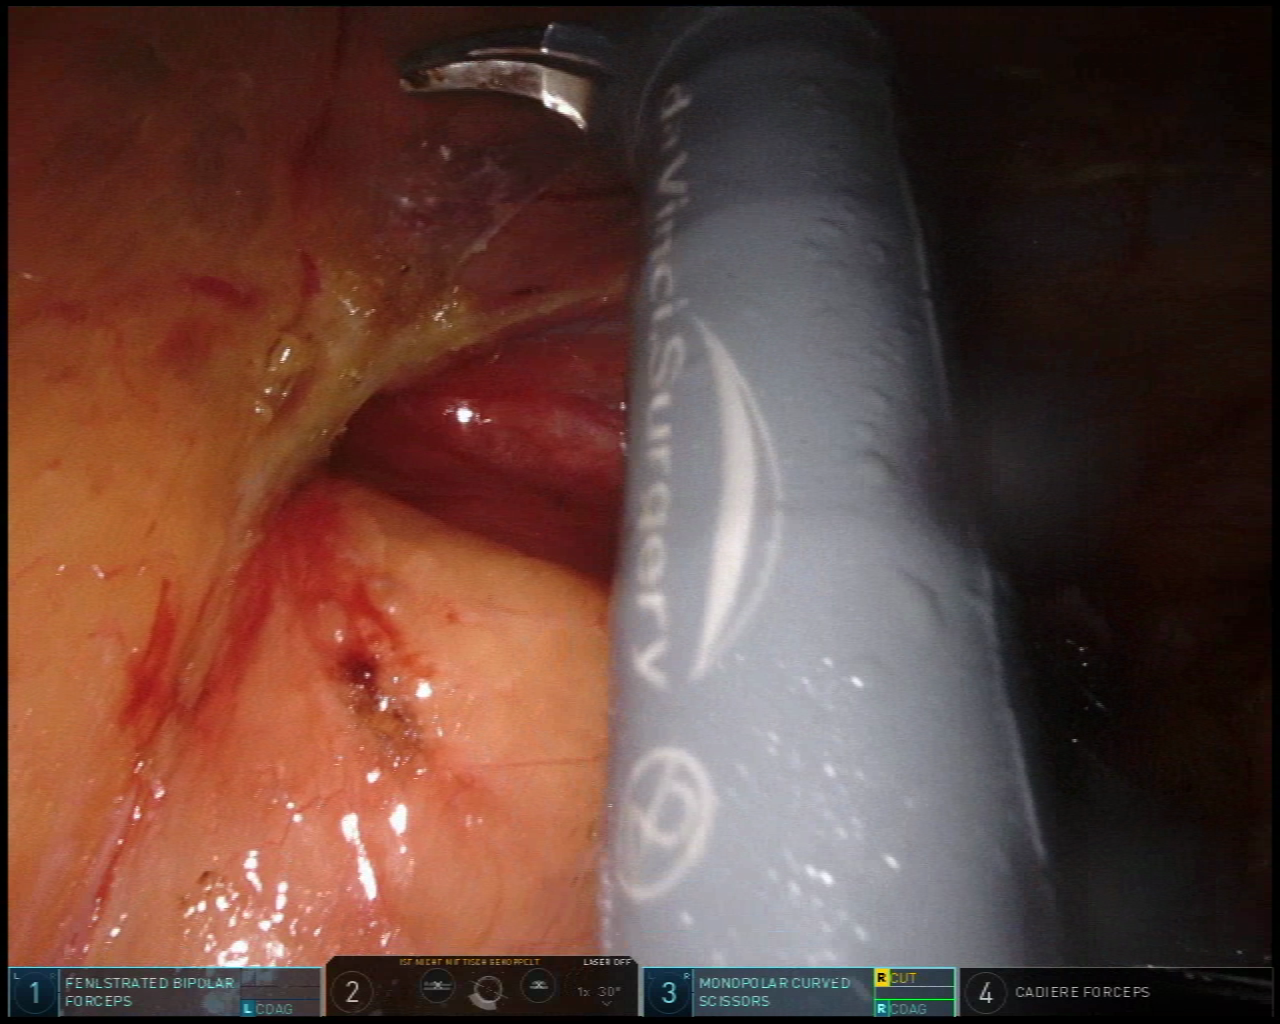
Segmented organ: ureter
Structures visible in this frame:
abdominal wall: no
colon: no
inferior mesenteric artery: no
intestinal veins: no
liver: no
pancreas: no
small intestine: no
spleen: no
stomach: no
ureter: yes
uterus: no
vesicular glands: no